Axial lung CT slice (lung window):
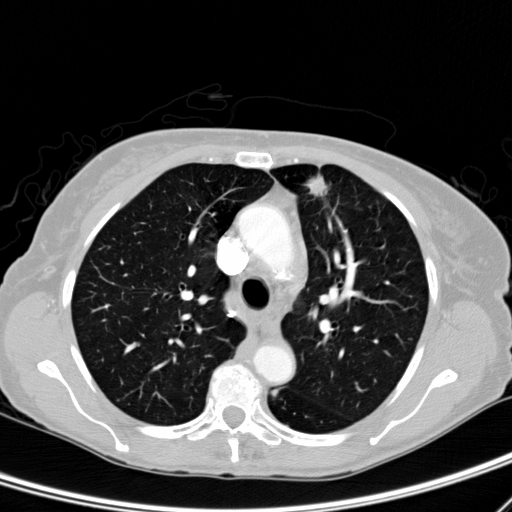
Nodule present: yes
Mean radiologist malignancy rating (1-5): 5